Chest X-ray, PA view. Patient: 33 years old, sex M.
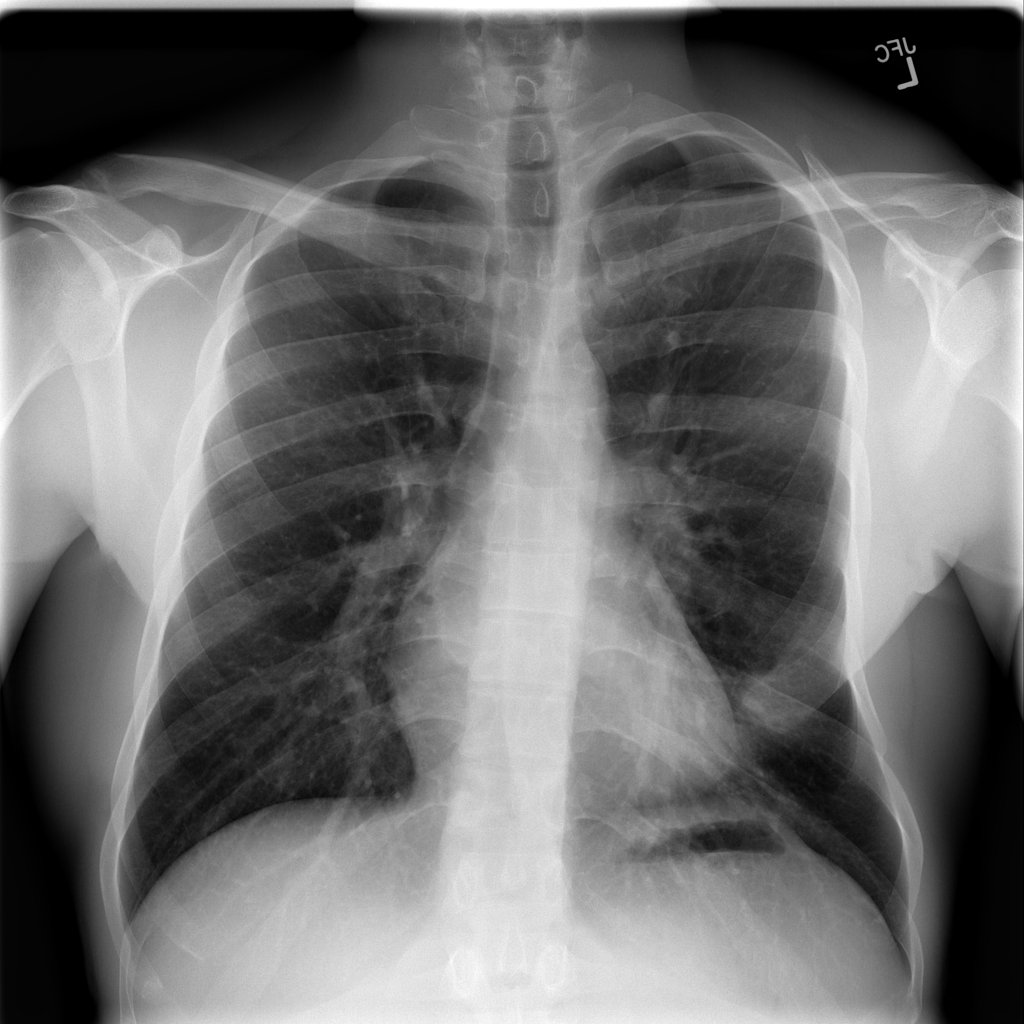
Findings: No Finding